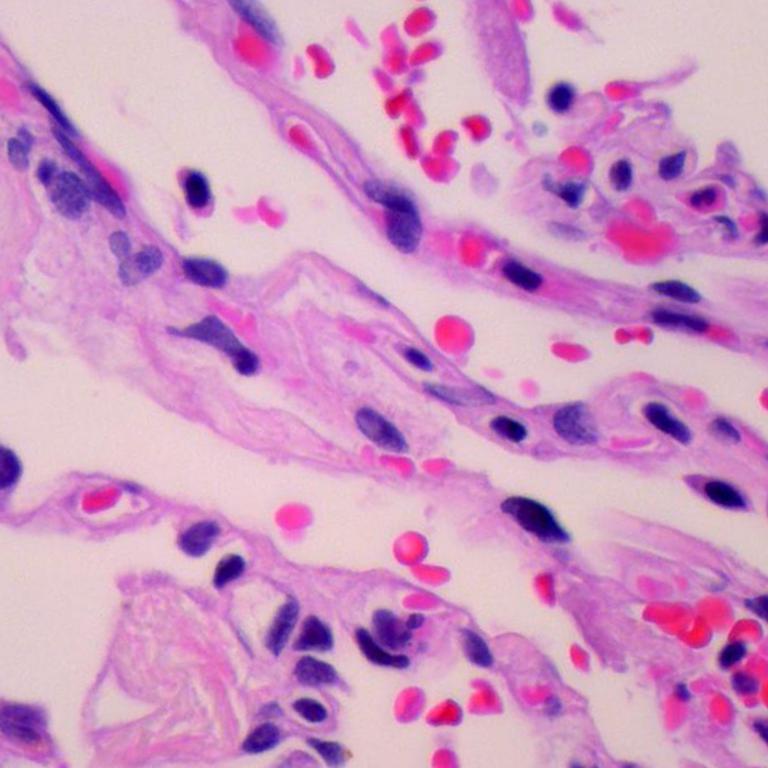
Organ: lung
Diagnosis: benign